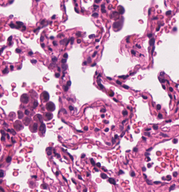
Tumor epithelial tissue: no
Tumor-associated stroma tissue: no
Normal tissue: yes